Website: apple
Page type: payment
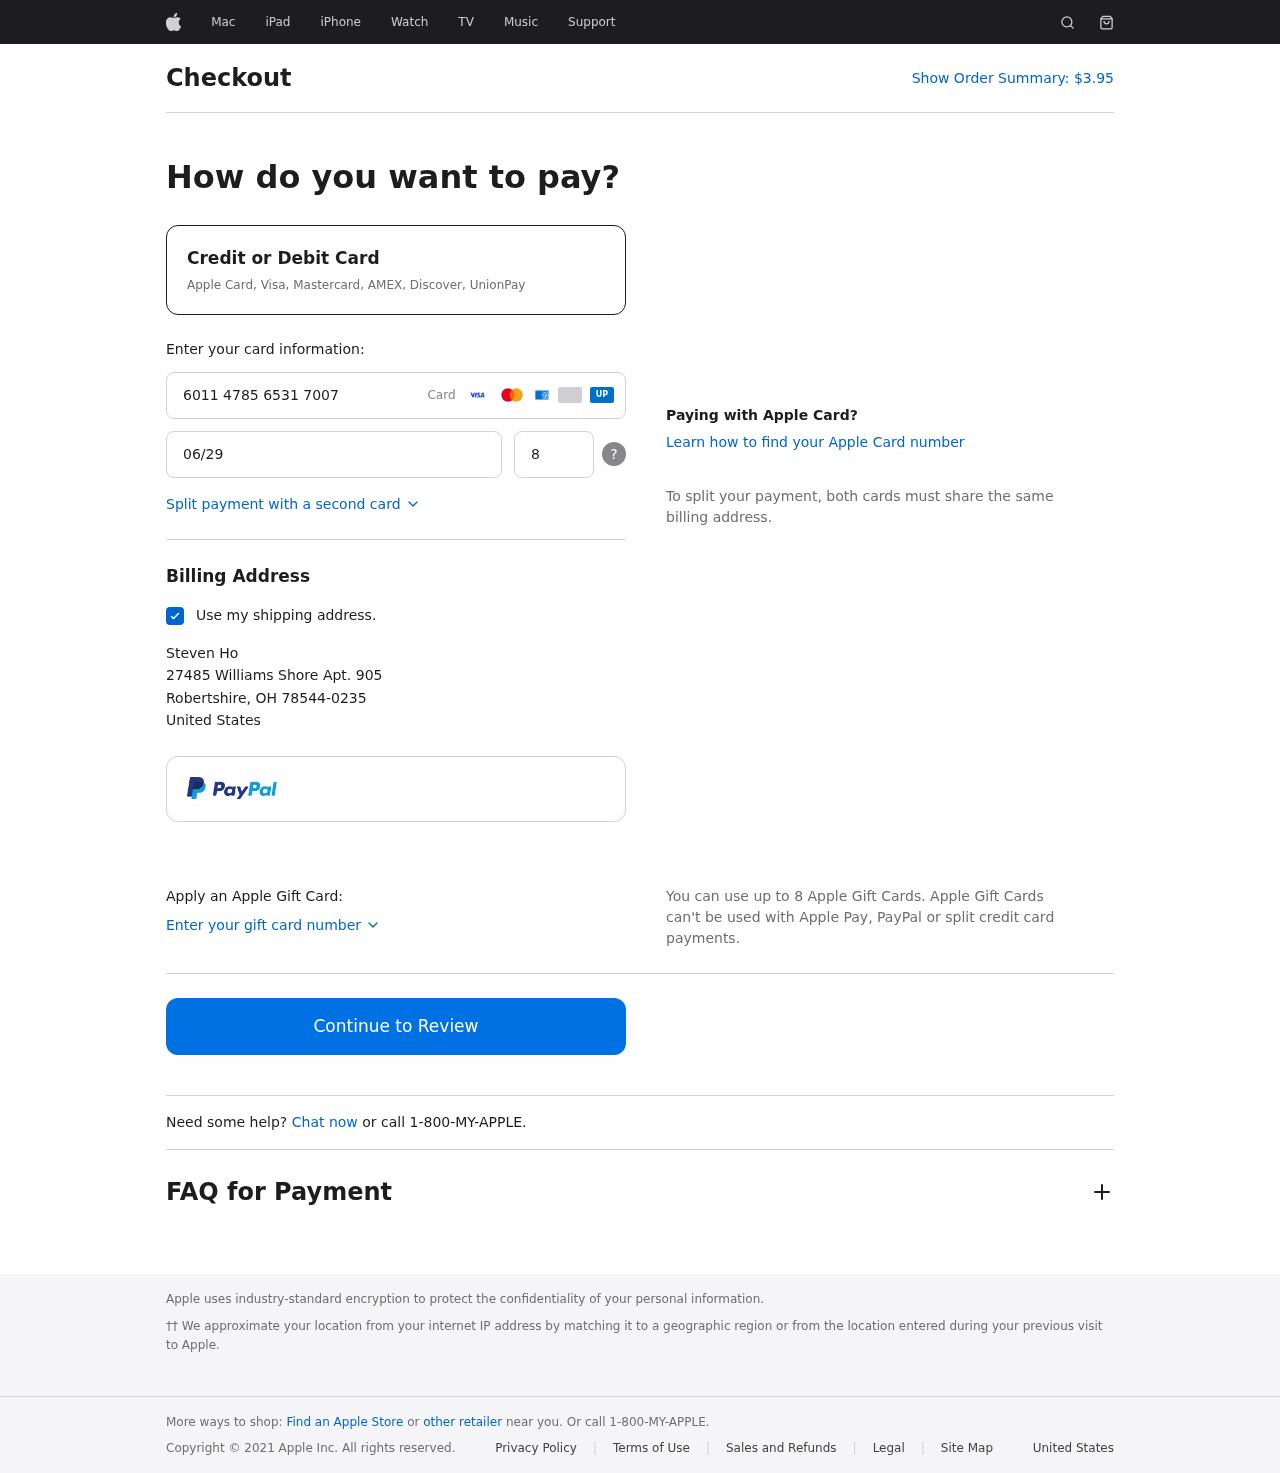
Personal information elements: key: PII_CARD_CVV
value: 888
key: PII_CARD_EXPIRY
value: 06/29
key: PII_CARD_NUMBER
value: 6011 4785 6531 7007
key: PII_CITY
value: Robertshire
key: PII_COUNTRY
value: United States
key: PII_FULLNAME
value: Steven Ho
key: PII_POSTCODE_FULL
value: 78544-0235
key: PII_STATE_ABBR
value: OH
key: PII_STREET
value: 27485 Williams Shore Apt. 905
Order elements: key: ORDER_TOTAL
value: $3.95